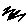
Label: zigzag